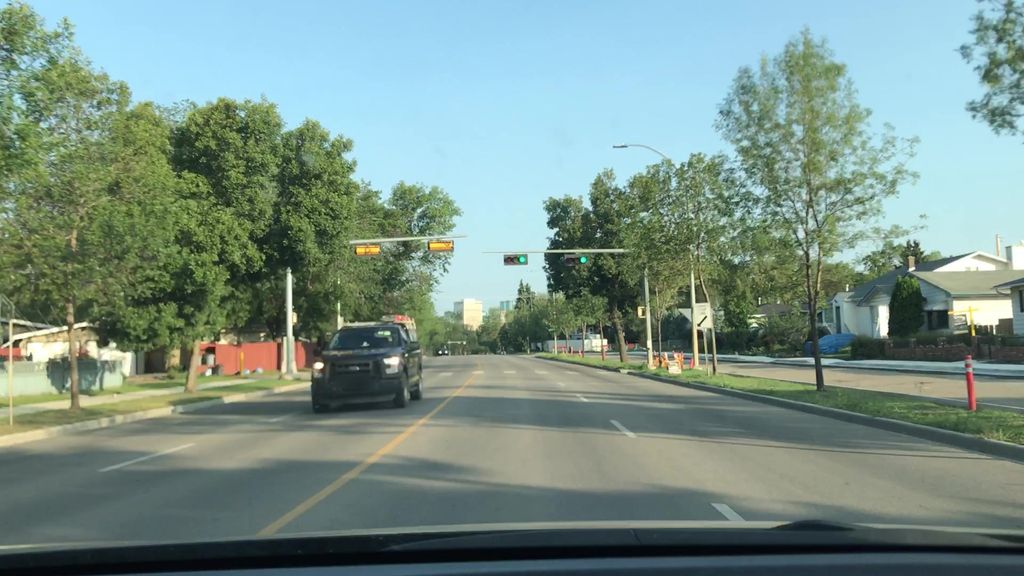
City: edmonton